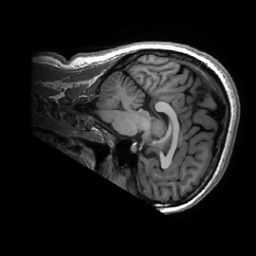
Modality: T1w
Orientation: sagittal
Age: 30
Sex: female
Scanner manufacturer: ge
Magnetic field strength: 3 T
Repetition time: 0.0073 s
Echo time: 0.003 s